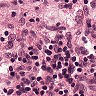
Metastatic tissue present: no